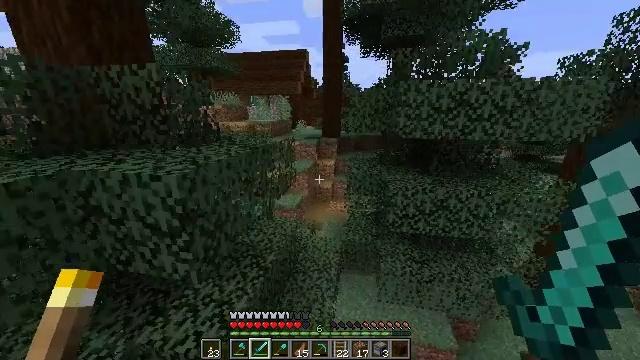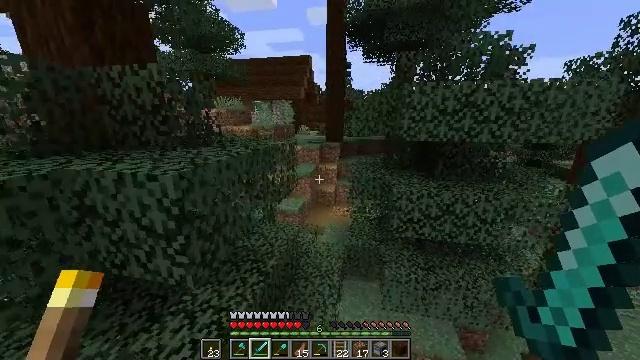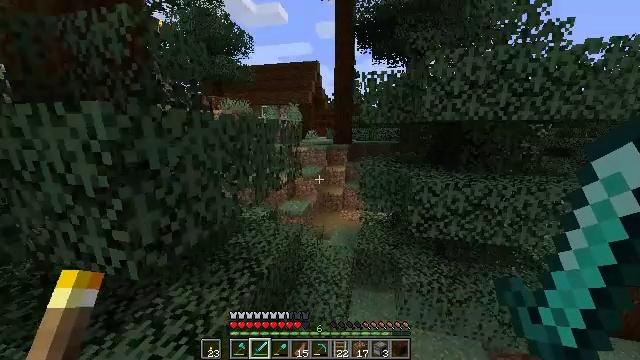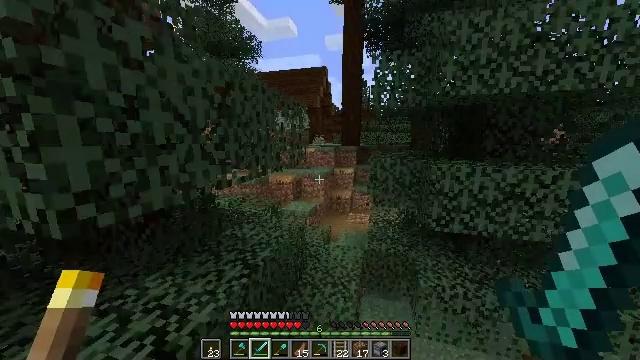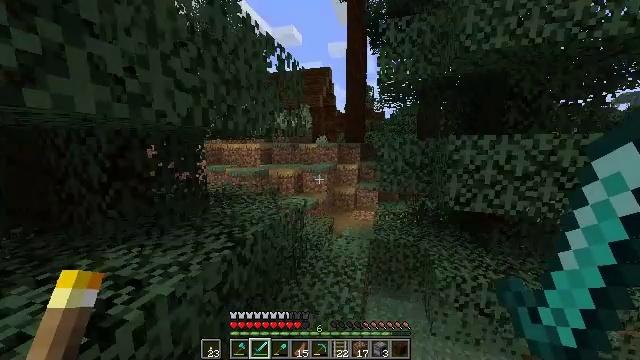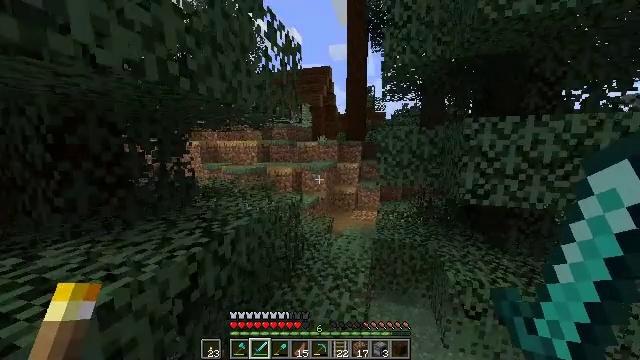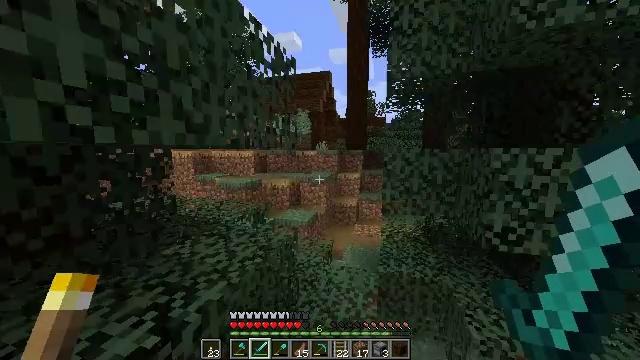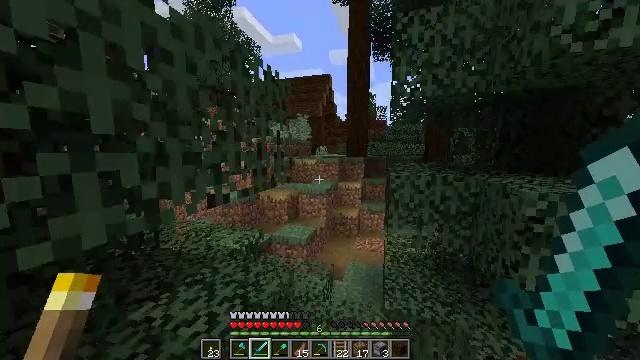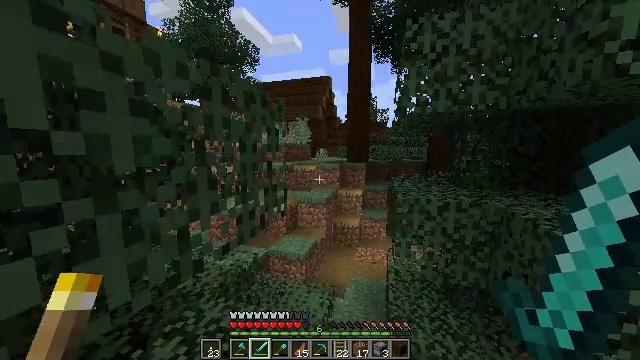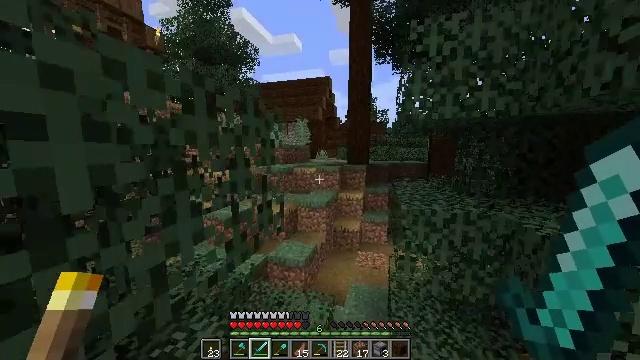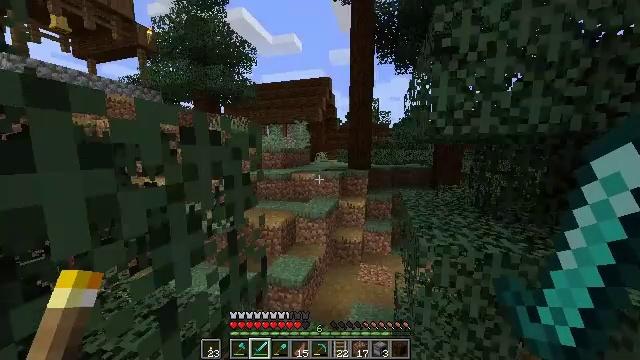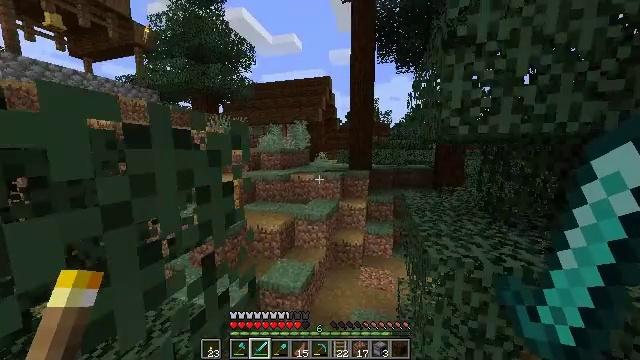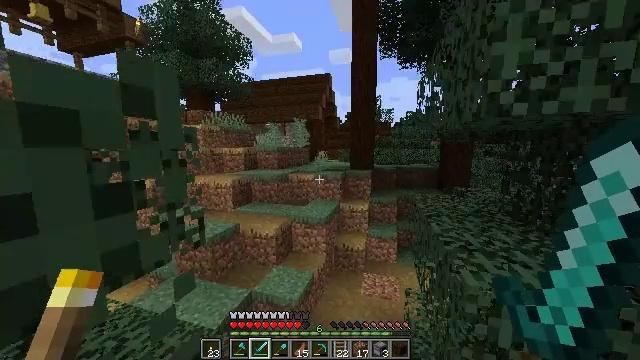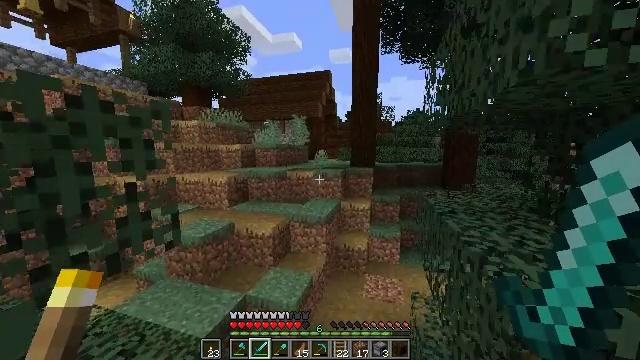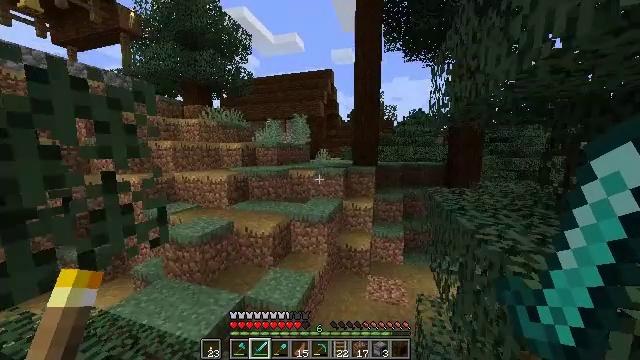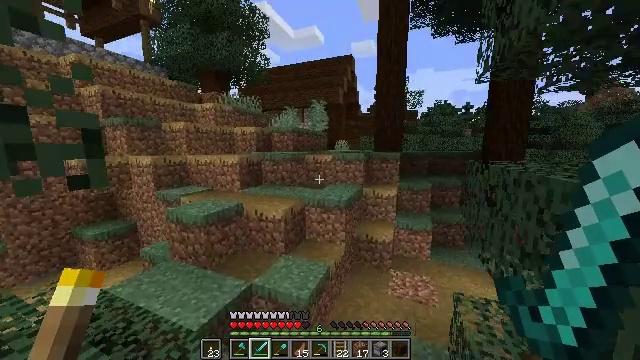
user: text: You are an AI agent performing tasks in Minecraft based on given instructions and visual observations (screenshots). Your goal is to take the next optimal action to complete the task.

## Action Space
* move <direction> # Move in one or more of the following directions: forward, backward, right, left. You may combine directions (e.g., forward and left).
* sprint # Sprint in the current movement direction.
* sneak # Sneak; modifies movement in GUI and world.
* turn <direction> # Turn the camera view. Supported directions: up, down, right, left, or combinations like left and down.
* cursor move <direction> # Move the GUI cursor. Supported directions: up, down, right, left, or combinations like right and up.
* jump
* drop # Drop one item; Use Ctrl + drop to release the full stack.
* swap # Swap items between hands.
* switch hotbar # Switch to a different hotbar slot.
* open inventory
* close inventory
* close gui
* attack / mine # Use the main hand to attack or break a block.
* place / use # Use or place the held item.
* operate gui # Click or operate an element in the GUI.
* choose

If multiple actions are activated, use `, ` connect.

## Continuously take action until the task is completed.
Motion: motion action
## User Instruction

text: Harvest the large fern for decoration.
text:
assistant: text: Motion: move forward, turn up, jump
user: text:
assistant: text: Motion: move forward, turn left and up, jump
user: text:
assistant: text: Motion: move forward, turn left and up, jump
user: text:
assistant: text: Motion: move forward, sprint, turn up, jump
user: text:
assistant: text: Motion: move forward, sprint, jump
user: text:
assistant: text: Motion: move forward, sprint, jump
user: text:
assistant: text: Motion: move forward, sprint, jump
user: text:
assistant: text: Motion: move forward, sprint, jump
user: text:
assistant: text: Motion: move forward, jump
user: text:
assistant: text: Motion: move forward, jump
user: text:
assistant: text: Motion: move forward, jump
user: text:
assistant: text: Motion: move forward, jump
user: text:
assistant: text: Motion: move forward, jump
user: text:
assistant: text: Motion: move forward, jump
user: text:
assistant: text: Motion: move forward, sprint, turn left and down, jump
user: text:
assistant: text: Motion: move forward, sprint, turn left, jump
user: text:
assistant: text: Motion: move forward, sprint, turn left, jump
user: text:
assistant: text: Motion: move forward, sprint, jump
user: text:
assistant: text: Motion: move forward, turn left, jump
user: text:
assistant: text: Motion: move forward, jump
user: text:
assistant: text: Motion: move forward, turn left, jump
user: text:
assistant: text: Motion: move forward, turn left, jump
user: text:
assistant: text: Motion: move forward, jump
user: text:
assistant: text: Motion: move forward, turn left, jump
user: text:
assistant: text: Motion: move forward, turn left and up, jump
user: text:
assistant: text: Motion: move forward, turn left and up, jump
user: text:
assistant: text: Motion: move forward, sprint, turn up, jump
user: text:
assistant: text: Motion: move forward, sprint, turn up, jump
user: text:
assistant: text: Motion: move forward, sprint, turn up, jump
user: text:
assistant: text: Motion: move forward, sprint, jump